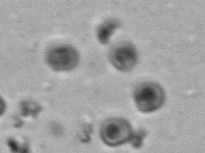
Label: Phaeocystis